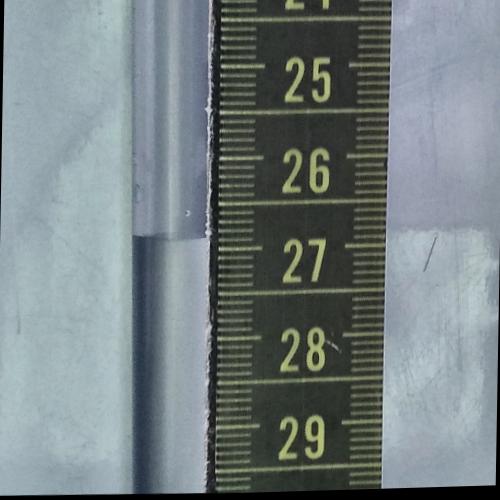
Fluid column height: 26.9 cm